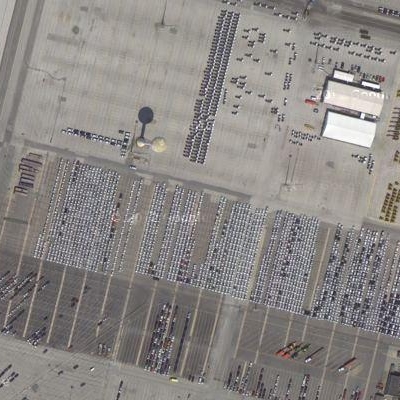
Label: gParking